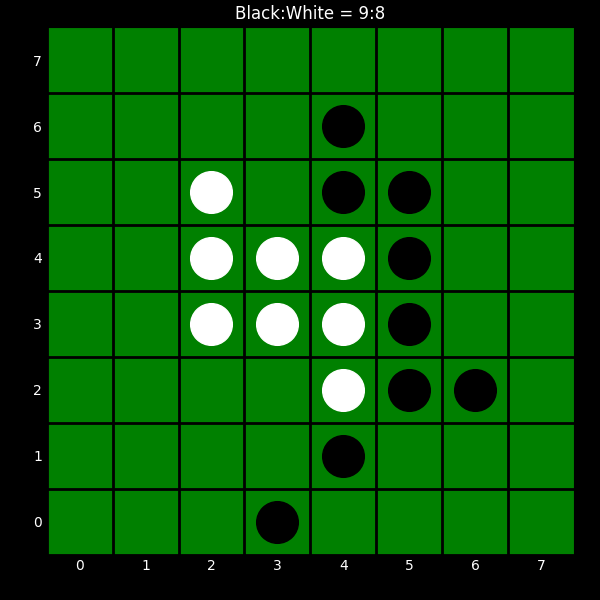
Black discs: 9
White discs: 8